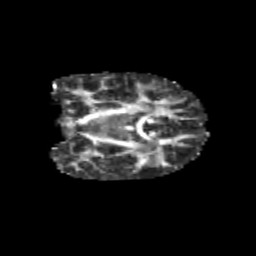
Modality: FA
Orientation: coronal
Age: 10
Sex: female
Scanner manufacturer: siemens
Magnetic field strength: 3 T
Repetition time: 3.8 s
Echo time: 0.07 s